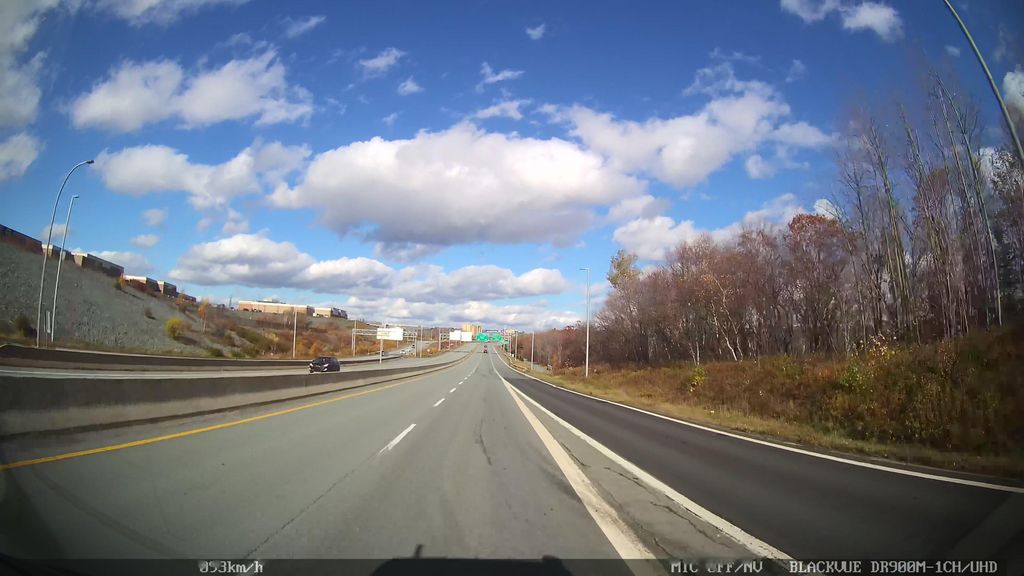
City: halifax